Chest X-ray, AP view. Patient: 51 years old, sex F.
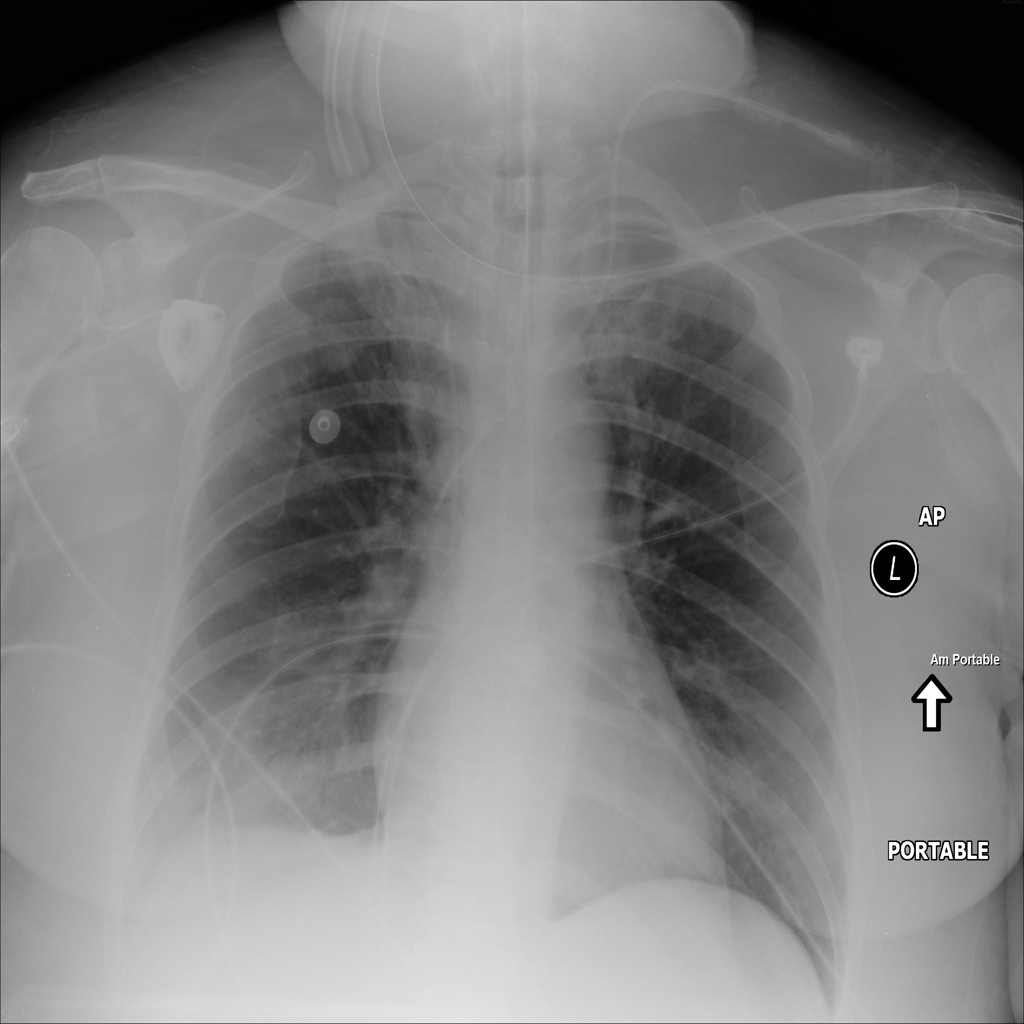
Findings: Consolidation, Effusion